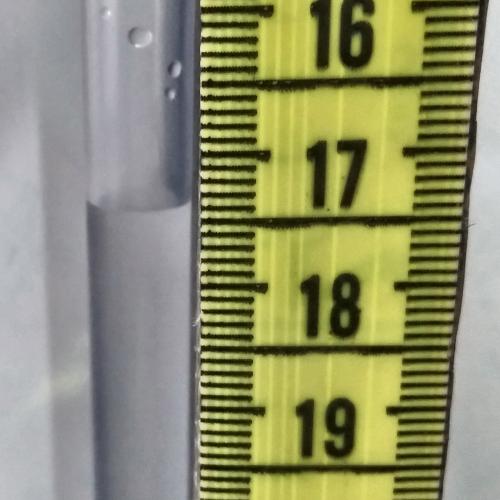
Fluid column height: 17.4 cm